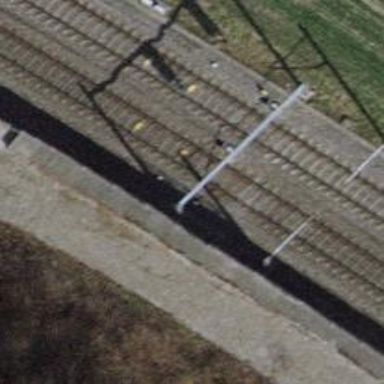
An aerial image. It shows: Railway signal.